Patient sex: M
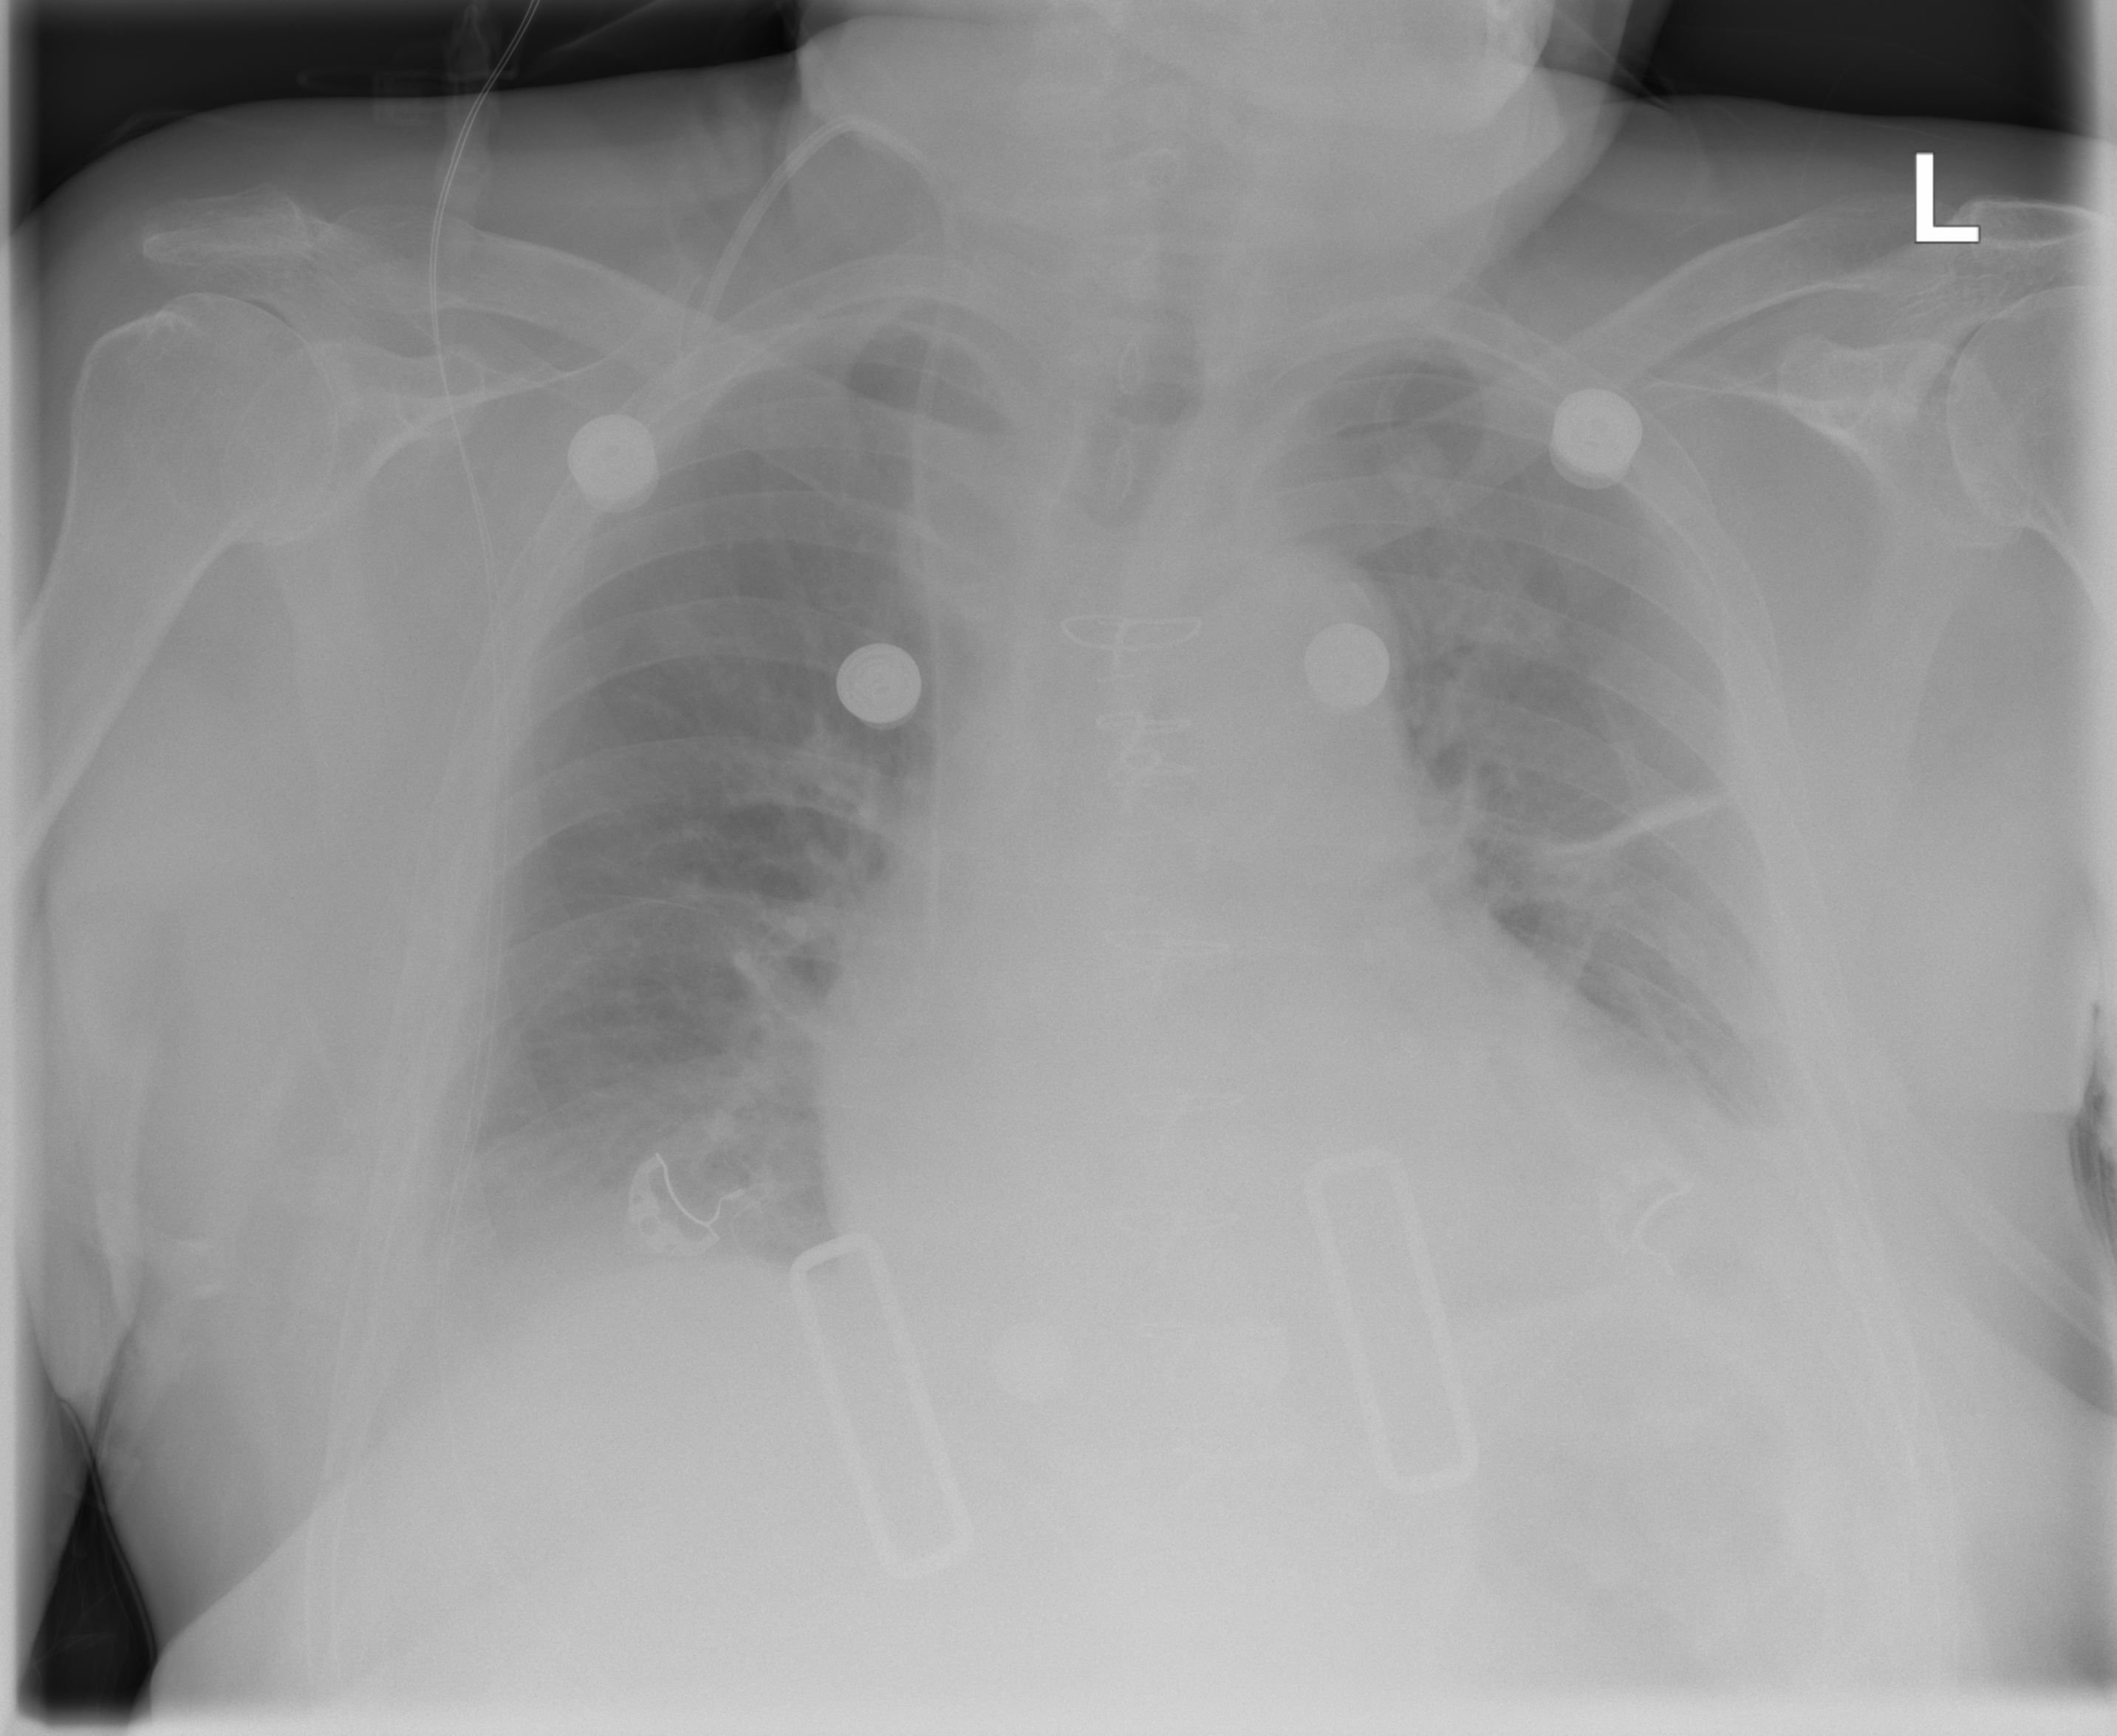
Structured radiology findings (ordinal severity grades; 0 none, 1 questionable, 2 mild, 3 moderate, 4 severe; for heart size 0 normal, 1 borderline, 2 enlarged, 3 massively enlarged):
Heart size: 2
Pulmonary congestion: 2
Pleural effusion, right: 2
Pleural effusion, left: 2
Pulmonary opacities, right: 0
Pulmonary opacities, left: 0
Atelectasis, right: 2
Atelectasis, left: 2